Question: I want to add some extra texturing for my current game, let's say an overlayed grunge texture on top of everything.
My entire project (except background image) is set on a Main Class.
Is it Possible? How?

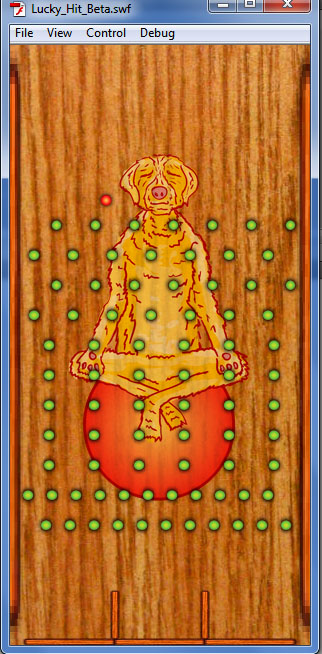
Answer: Sure, just disable any mouse input on the overlay and it will be like its not even there.
'''
public function LuckyHitBeta()
{
...
var overlay:Sprite = new Sprite();
overlay.addChild( /* your texture goes here as a Bitmap */ );
overlay.mouseEnabled = false;
overlay.mouseChildren = false;
addChild(overlay);
}
'''